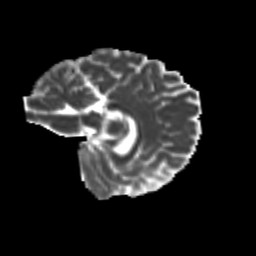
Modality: MD
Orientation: sagittal
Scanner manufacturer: siemens
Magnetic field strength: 3 T
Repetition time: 9.2 s
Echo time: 0.084 s